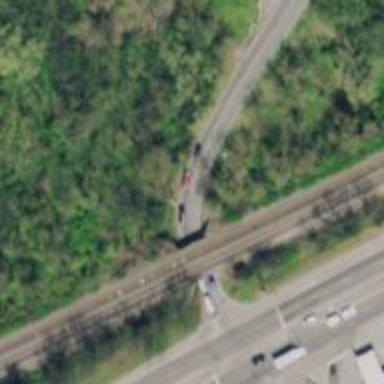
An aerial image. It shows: Bridge over railway line.